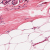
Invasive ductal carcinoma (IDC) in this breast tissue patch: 0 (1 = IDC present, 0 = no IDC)